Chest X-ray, AP view. Patient: 36 years old, sex M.
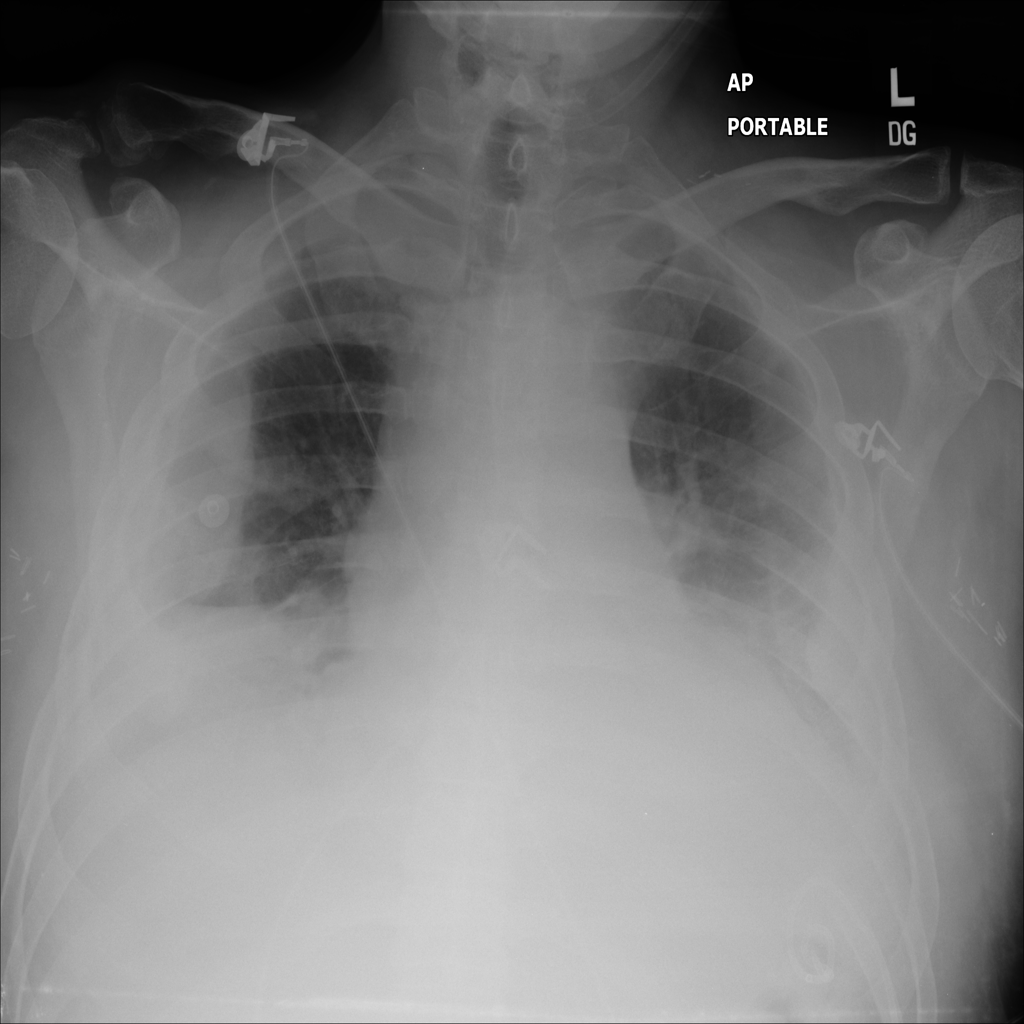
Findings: Mass